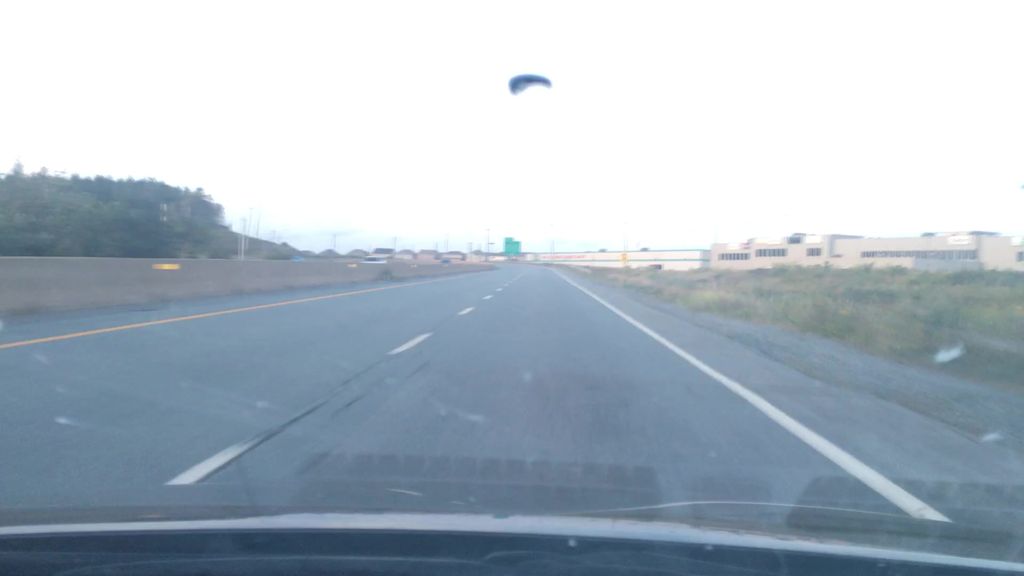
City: halifax